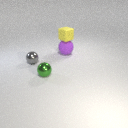
small green metal sphere in front of small gray metal sphere